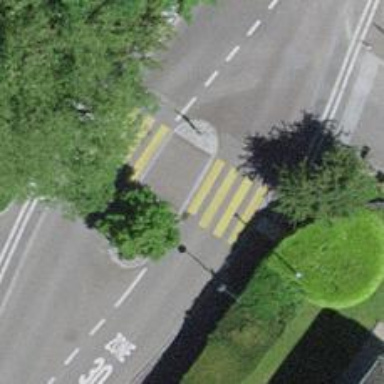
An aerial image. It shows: Marked crossing with pedestrian island.